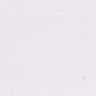
Metastatic tissue present: no